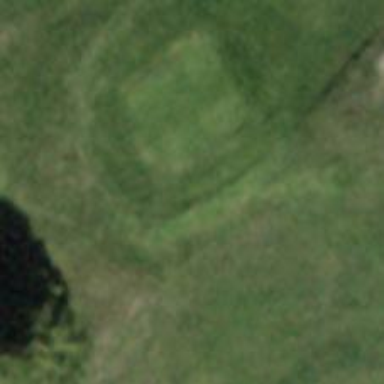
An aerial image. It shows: Grassy area designated as golf tee.